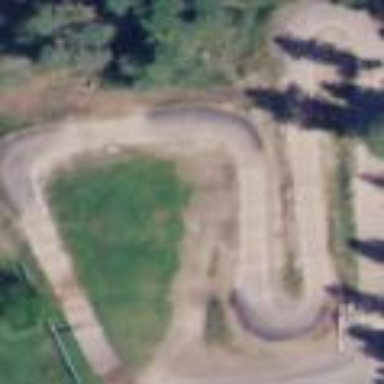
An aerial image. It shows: Track dedicated for cycling and BMX at leisure land area.